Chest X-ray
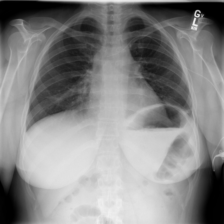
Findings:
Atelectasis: negative
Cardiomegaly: negative
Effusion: negative
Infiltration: negative
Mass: negative
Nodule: negative
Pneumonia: negative
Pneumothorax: negative
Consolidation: negative
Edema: negative
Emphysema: negative
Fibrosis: negative
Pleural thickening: negative
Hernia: negative